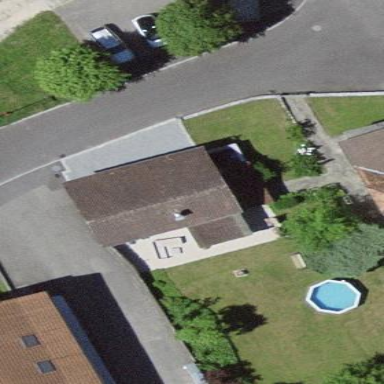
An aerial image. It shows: Garage.